Field crop: maize
Growth stage: 2
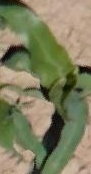
Species: maize